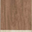
Piece: xx